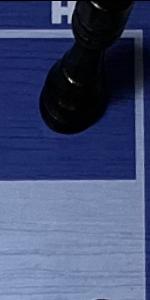
Label: Empty